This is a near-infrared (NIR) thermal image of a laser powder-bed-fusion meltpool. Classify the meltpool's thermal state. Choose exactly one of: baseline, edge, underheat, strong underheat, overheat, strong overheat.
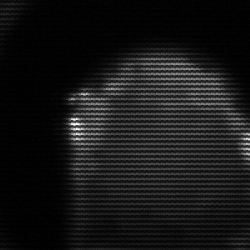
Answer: edge